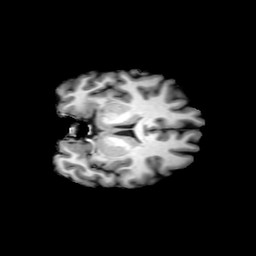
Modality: T1w
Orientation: coronal
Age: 43
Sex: female
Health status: healthy